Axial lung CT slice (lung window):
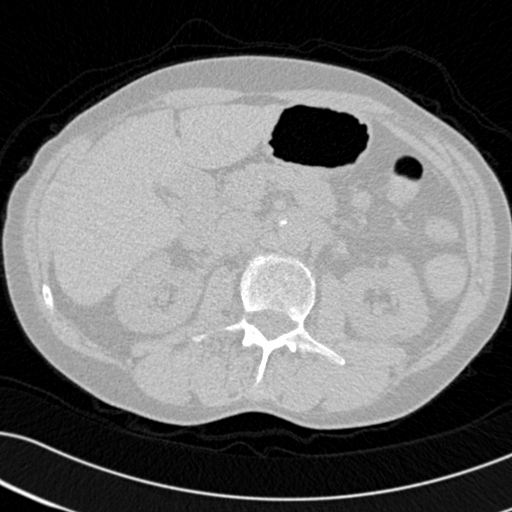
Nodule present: no